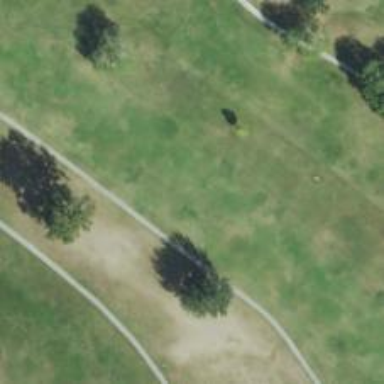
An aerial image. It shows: Golf hole.